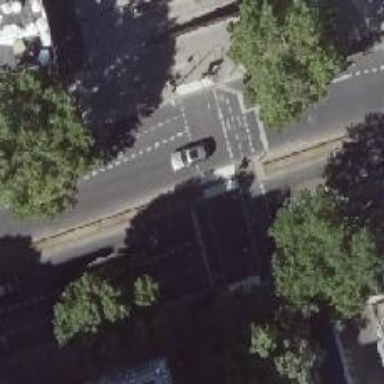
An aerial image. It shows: Crossing with traffic signals.